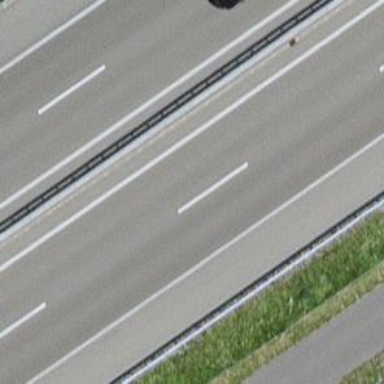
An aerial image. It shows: Asphalt motorway.